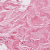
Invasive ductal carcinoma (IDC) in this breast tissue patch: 0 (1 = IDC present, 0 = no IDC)